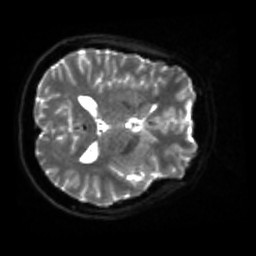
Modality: sbref
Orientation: axial
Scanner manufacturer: siemens
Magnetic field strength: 3 T
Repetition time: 4 s
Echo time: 0.0594 s